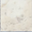
Piece: xx